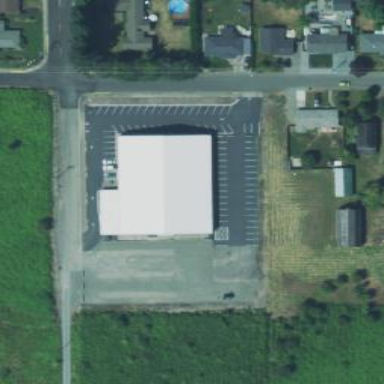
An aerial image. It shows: Building.